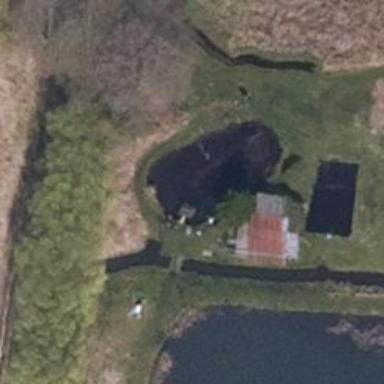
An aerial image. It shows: Peaceful pond surrounded by nature.